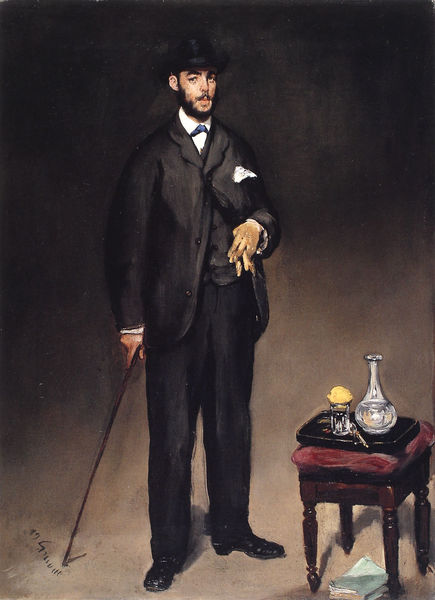
Titel: Porträt von Théodore Duret
Künstler: Édouard Manet
Institution: Paris, Musée du Petit Palais
Schlagwörter: dunkel, mann, schatten, gelb, sand, blume, glas, handschuh, handschuhe, hut, nase, raum, schwarz, stuhl, tisch, blick, rose, rot, schleife, zylinder, anzug, bart, flasche, augen, kragen, tablett, bildnis, hände, portrait, porträt, signatur, stehend, stock, schrift, bücher, papier, gehstock, schuhe, hocker, kissen, monet, zigarre, ernst, sakko, weste, buch, spazierstock, karaffe, einstecktuch, zitrone, hemnd, standbild, and, glass, zeichnend, erot, hu, karaffee, föiege, taplett